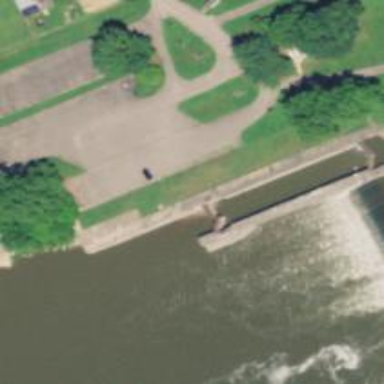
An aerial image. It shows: Lock gate on waterway.